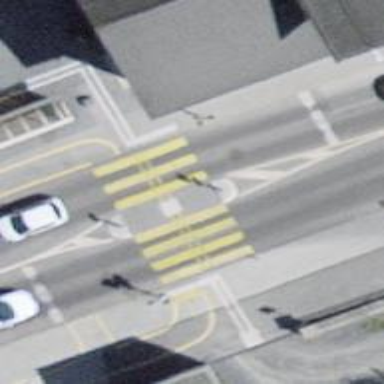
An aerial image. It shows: Zebra crossing on the road.